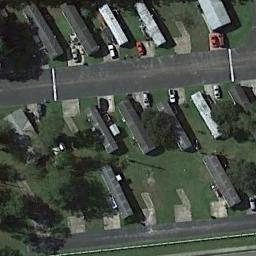
Label: residential